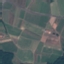
Land use / land cover: PermanentCrop